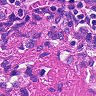
Metastatic tissue present: no